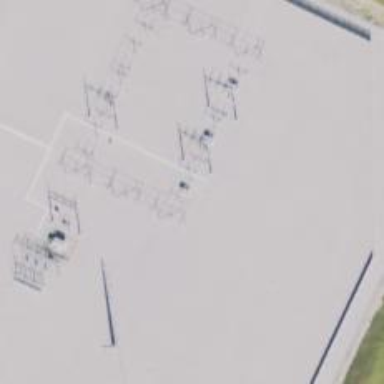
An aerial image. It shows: Switch for power supply.